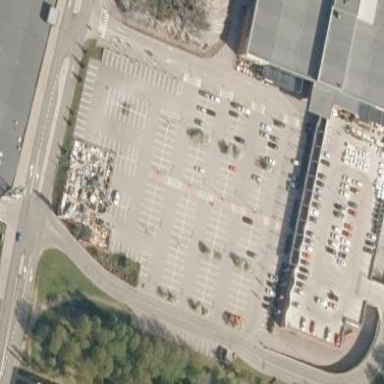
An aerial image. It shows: Paved parking area.